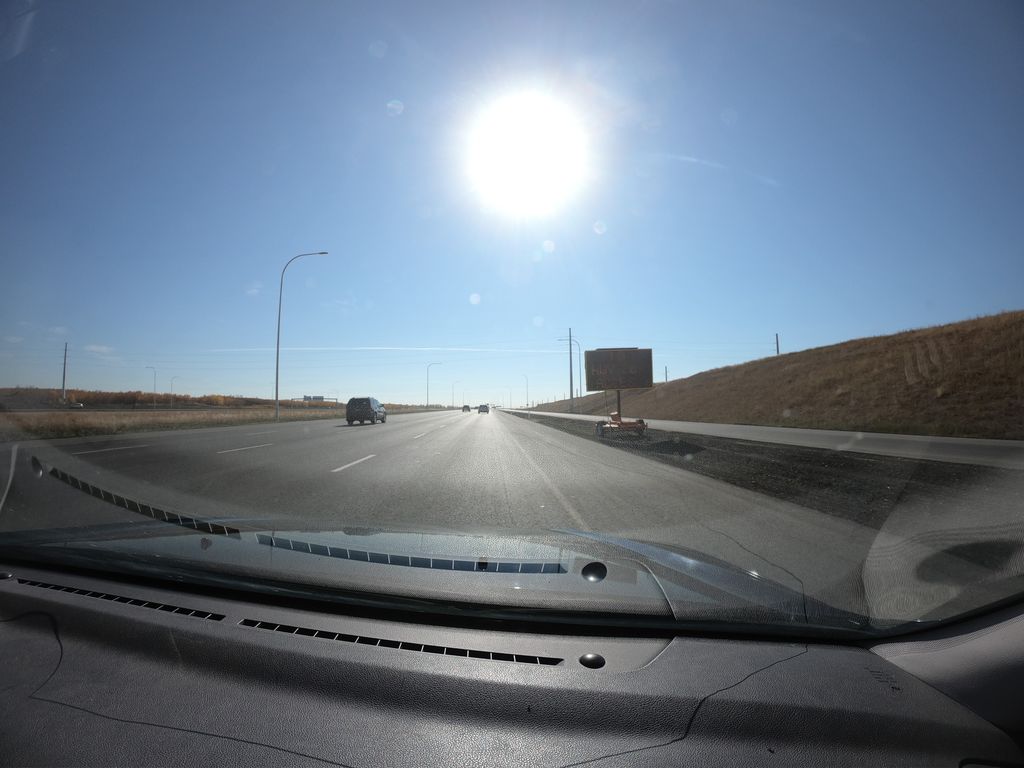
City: calgary